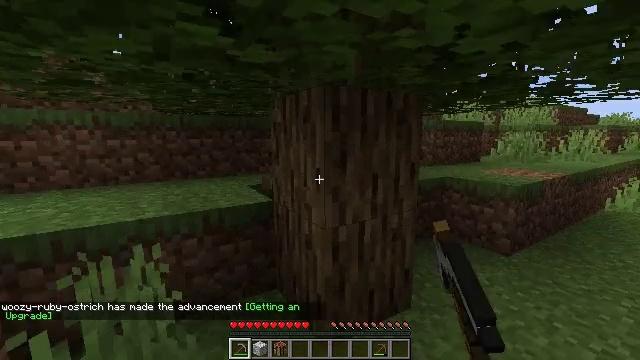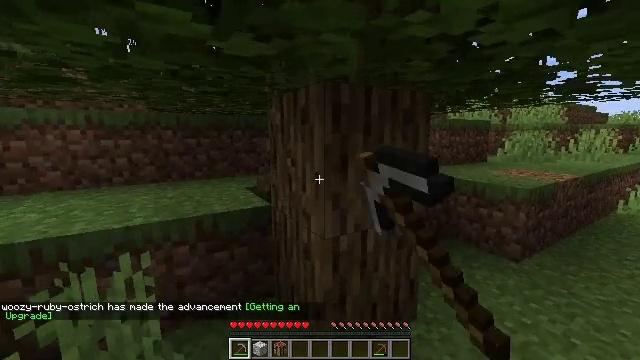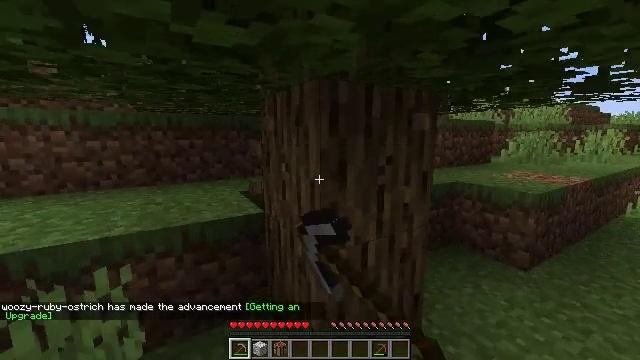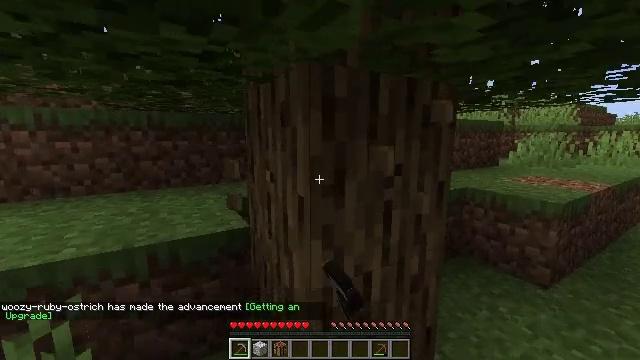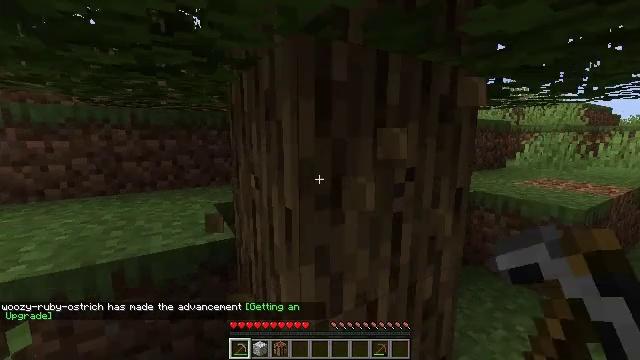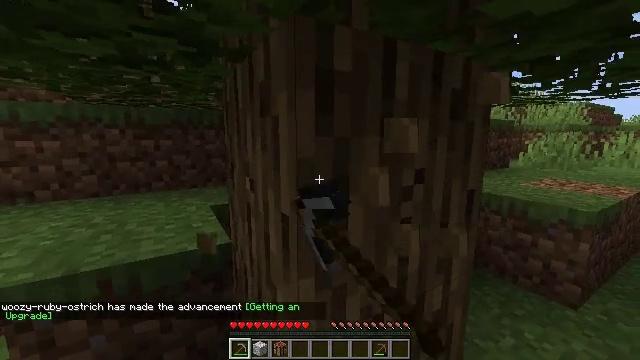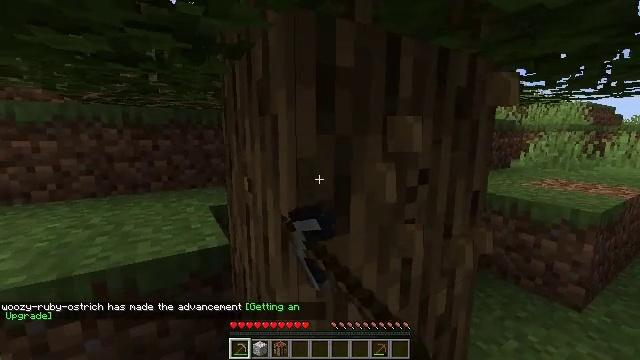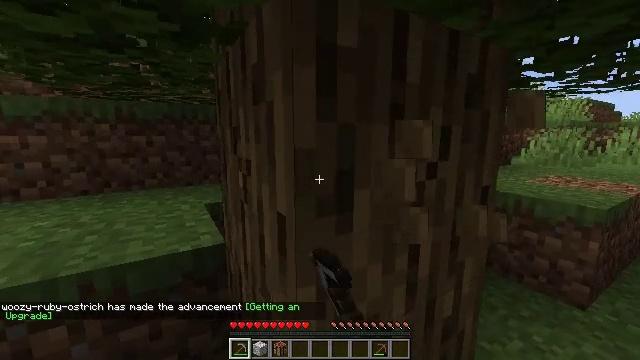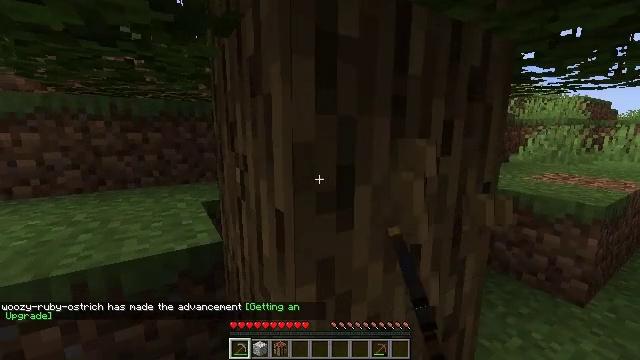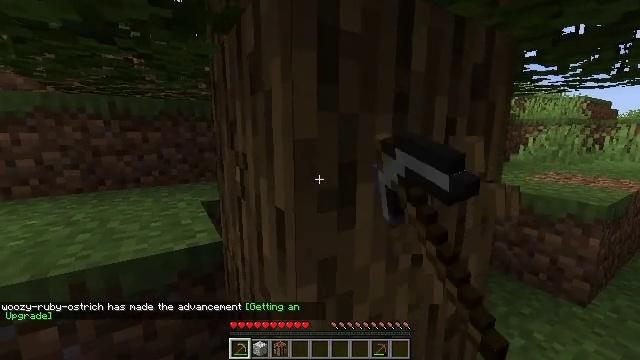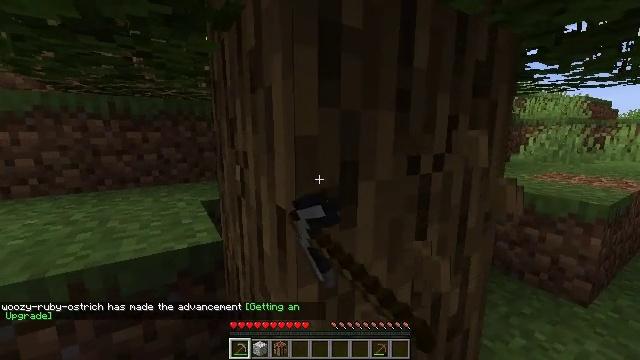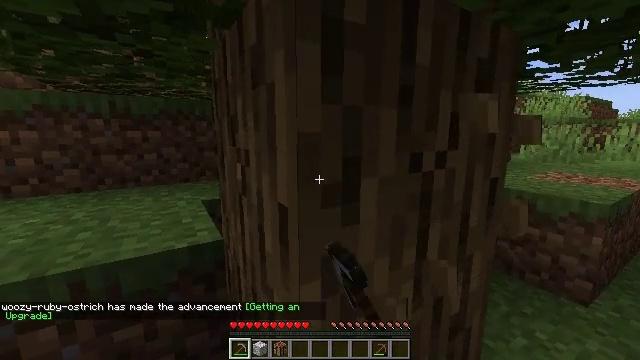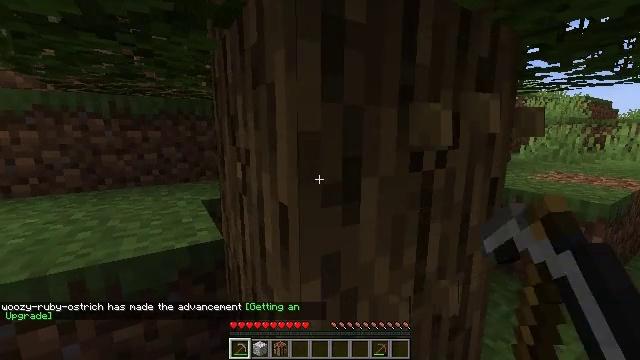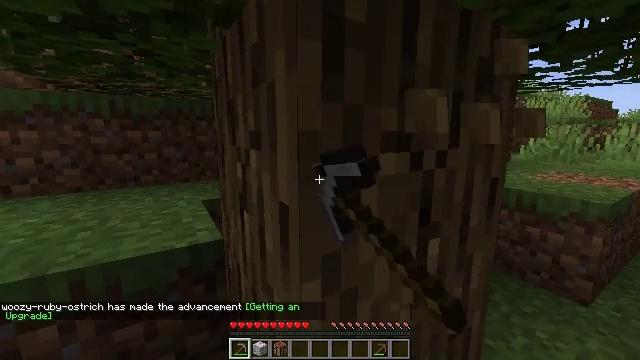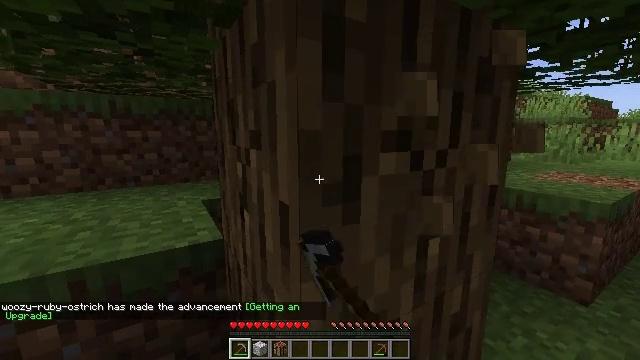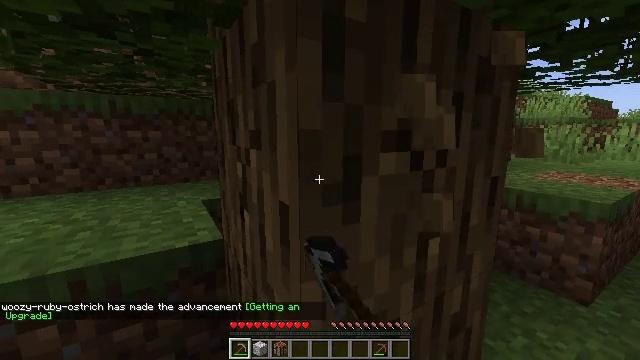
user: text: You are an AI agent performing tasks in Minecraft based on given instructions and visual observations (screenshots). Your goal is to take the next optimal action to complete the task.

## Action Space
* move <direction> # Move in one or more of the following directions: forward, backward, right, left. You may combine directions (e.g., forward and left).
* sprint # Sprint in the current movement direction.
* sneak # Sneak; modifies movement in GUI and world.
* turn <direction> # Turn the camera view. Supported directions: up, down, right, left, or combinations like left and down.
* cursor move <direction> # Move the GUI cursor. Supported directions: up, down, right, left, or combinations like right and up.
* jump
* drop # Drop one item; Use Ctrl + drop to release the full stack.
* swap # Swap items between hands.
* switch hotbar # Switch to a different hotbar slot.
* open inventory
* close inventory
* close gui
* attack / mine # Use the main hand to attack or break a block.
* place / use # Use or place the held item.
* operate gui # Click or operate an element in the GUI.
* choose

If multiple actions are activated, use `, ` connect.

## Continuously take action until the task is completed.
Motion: motion action
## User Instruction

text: Gather oak logs from trees.
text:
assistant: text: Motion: move forward, attack / mine
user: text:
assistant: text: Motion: move forward, attack / mine
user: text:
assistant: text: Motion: move forward, attack / mine
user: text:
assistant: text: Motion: move forward, attack / mine
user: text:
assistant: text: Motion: attack / mine
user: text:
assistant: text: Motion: attack / mine
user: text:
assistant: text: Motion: attack / mine
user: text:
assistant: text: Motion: attack / mine
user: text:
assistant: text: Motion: attack / mine
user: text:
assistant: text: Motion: attack / mine
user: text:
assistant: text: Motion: attack / mine
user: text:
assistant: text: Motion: attack / mine
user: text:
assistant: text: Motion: attack / mine
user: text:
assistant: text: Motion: attack / mine
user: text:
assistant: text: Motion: attack / mine
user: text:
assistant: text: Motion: attack / mine
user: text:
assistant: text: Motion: attack / mine
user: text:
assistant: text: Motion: attack / mine
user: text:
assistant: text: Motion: attack / mine
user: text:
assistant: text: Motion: attack / mine
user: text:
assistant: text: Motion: attack / mine
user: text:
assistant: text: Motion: attack / mine
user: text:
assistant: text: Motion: attack / mine
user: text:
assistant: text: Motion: attack / mine
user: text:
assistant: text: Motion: attack / mine
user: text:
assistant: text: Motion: attack / mine
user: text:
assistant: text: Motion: attack / mine
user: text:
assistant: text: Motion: attack / mine
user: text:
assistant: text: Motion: attack / mine
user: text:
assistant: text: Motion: attack / mine